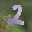
Label: 2